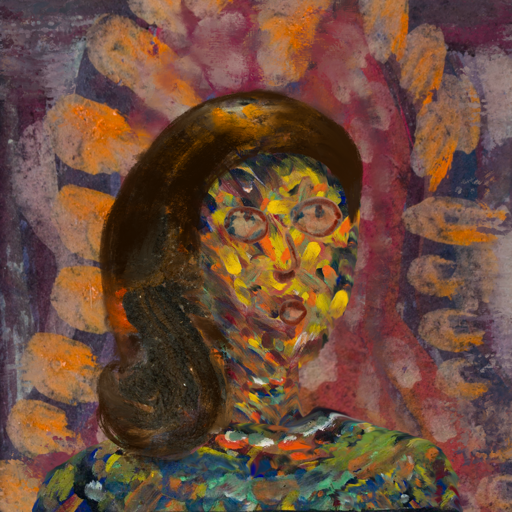
Background: Doll, Head And Neck Side: An_Impression, Face Side: Orphan, Bust: An_Impression, Hair Side: Gypsy_Queen, Head Accessory: Blank, Second Necklace: Blank, Necklace: Blank, Baby: Blank